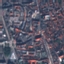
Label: Residential